Question: I am new to Rails and Parse, currently trying to use Parse Push REST API with an IOS app that has a Rails Back-end.

The Installations are created through REST API calls from the back-end to Parse.
With that pattern is it possible to use the IOS SDK Client methods of PFInstallation ? such as
'''
if (application.applicationIconBadgeNumber != 0) {
application.applicationIconBadgeNumber = 0;
[[PFInstallation currentInstallation] saveInBackground];
}
'''
Or in the case of Push Notifications from REST API, the Parse IOS SDK cannot be used? Do PFInstallations also need to be linked to a PFUser?
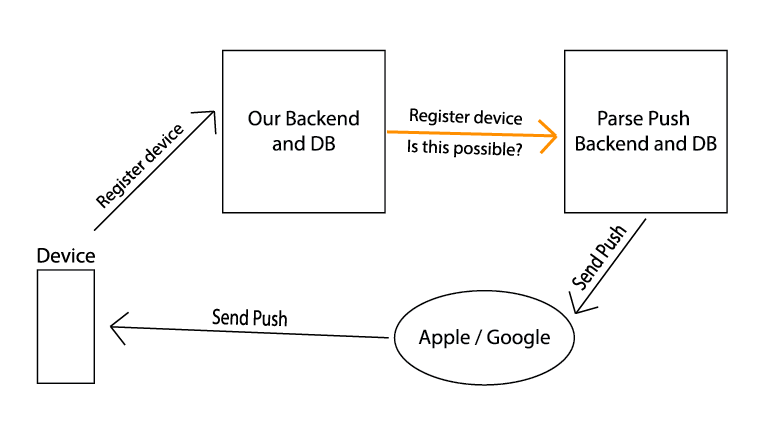
Answer: Not sure why you're trying to accomplish.
If you're using Parse only to send Push Notification, you shouldn't it too much trouble. You should use either direct notification system (iOS/Android) or 'Urban Airship' type of tool.
If you have a better reason to user Parse then you should first read <URL>.
You could manually create installation using the Parse REST API (using the already collected iOS Push Token for exemple, don't know Android, sorry) or if you're using Rails you could use the gem: parse-ruby-client (<URL>.
Then you can use the Parse REST API (<URL>.
Hope it answer your question.